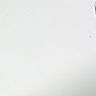
Metastatic tissue present: no